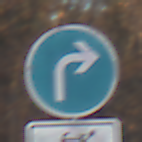
Verkehrszeichen: VorgeschriebeneFahrtrichtungRechts
Zusatzzeichen unten: EinspurigeFahrzeugeFrei4
Umgebung: Outdoor, Nature
Tageszeit: SunriseSunset
Wetter: Clear
Licht: Natural
Jahreszeit: Autumn
Kontrast: HighContrast